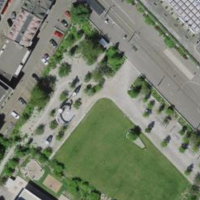
EUNIS habitat code: 54
Species observed at this site:
Salvia glutinosa
Echium vulgare
Geranium sanguineum
Geranium nodosum